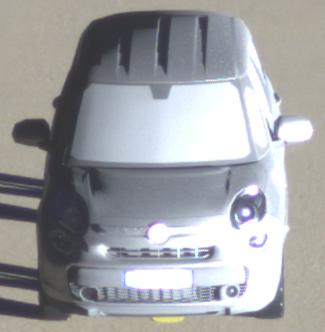
Make: Fiat
Model: 500L 1.4 16V
Detailed model: 500L (199)
Model produced from: 2012/10
Model produced until: 2017/05
Doors: 5
Color: gray
Road condition: wet road
Daytime: sunrise or sunset
Contrast: high contrast